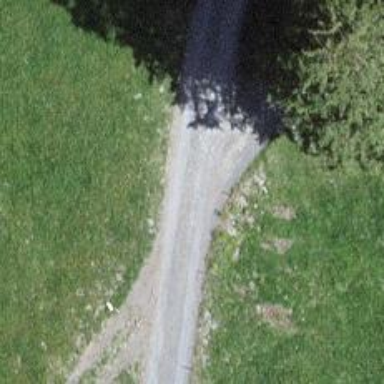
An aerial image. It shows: Gravel track with grade2 quality.